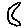
Label: moon